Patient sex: F
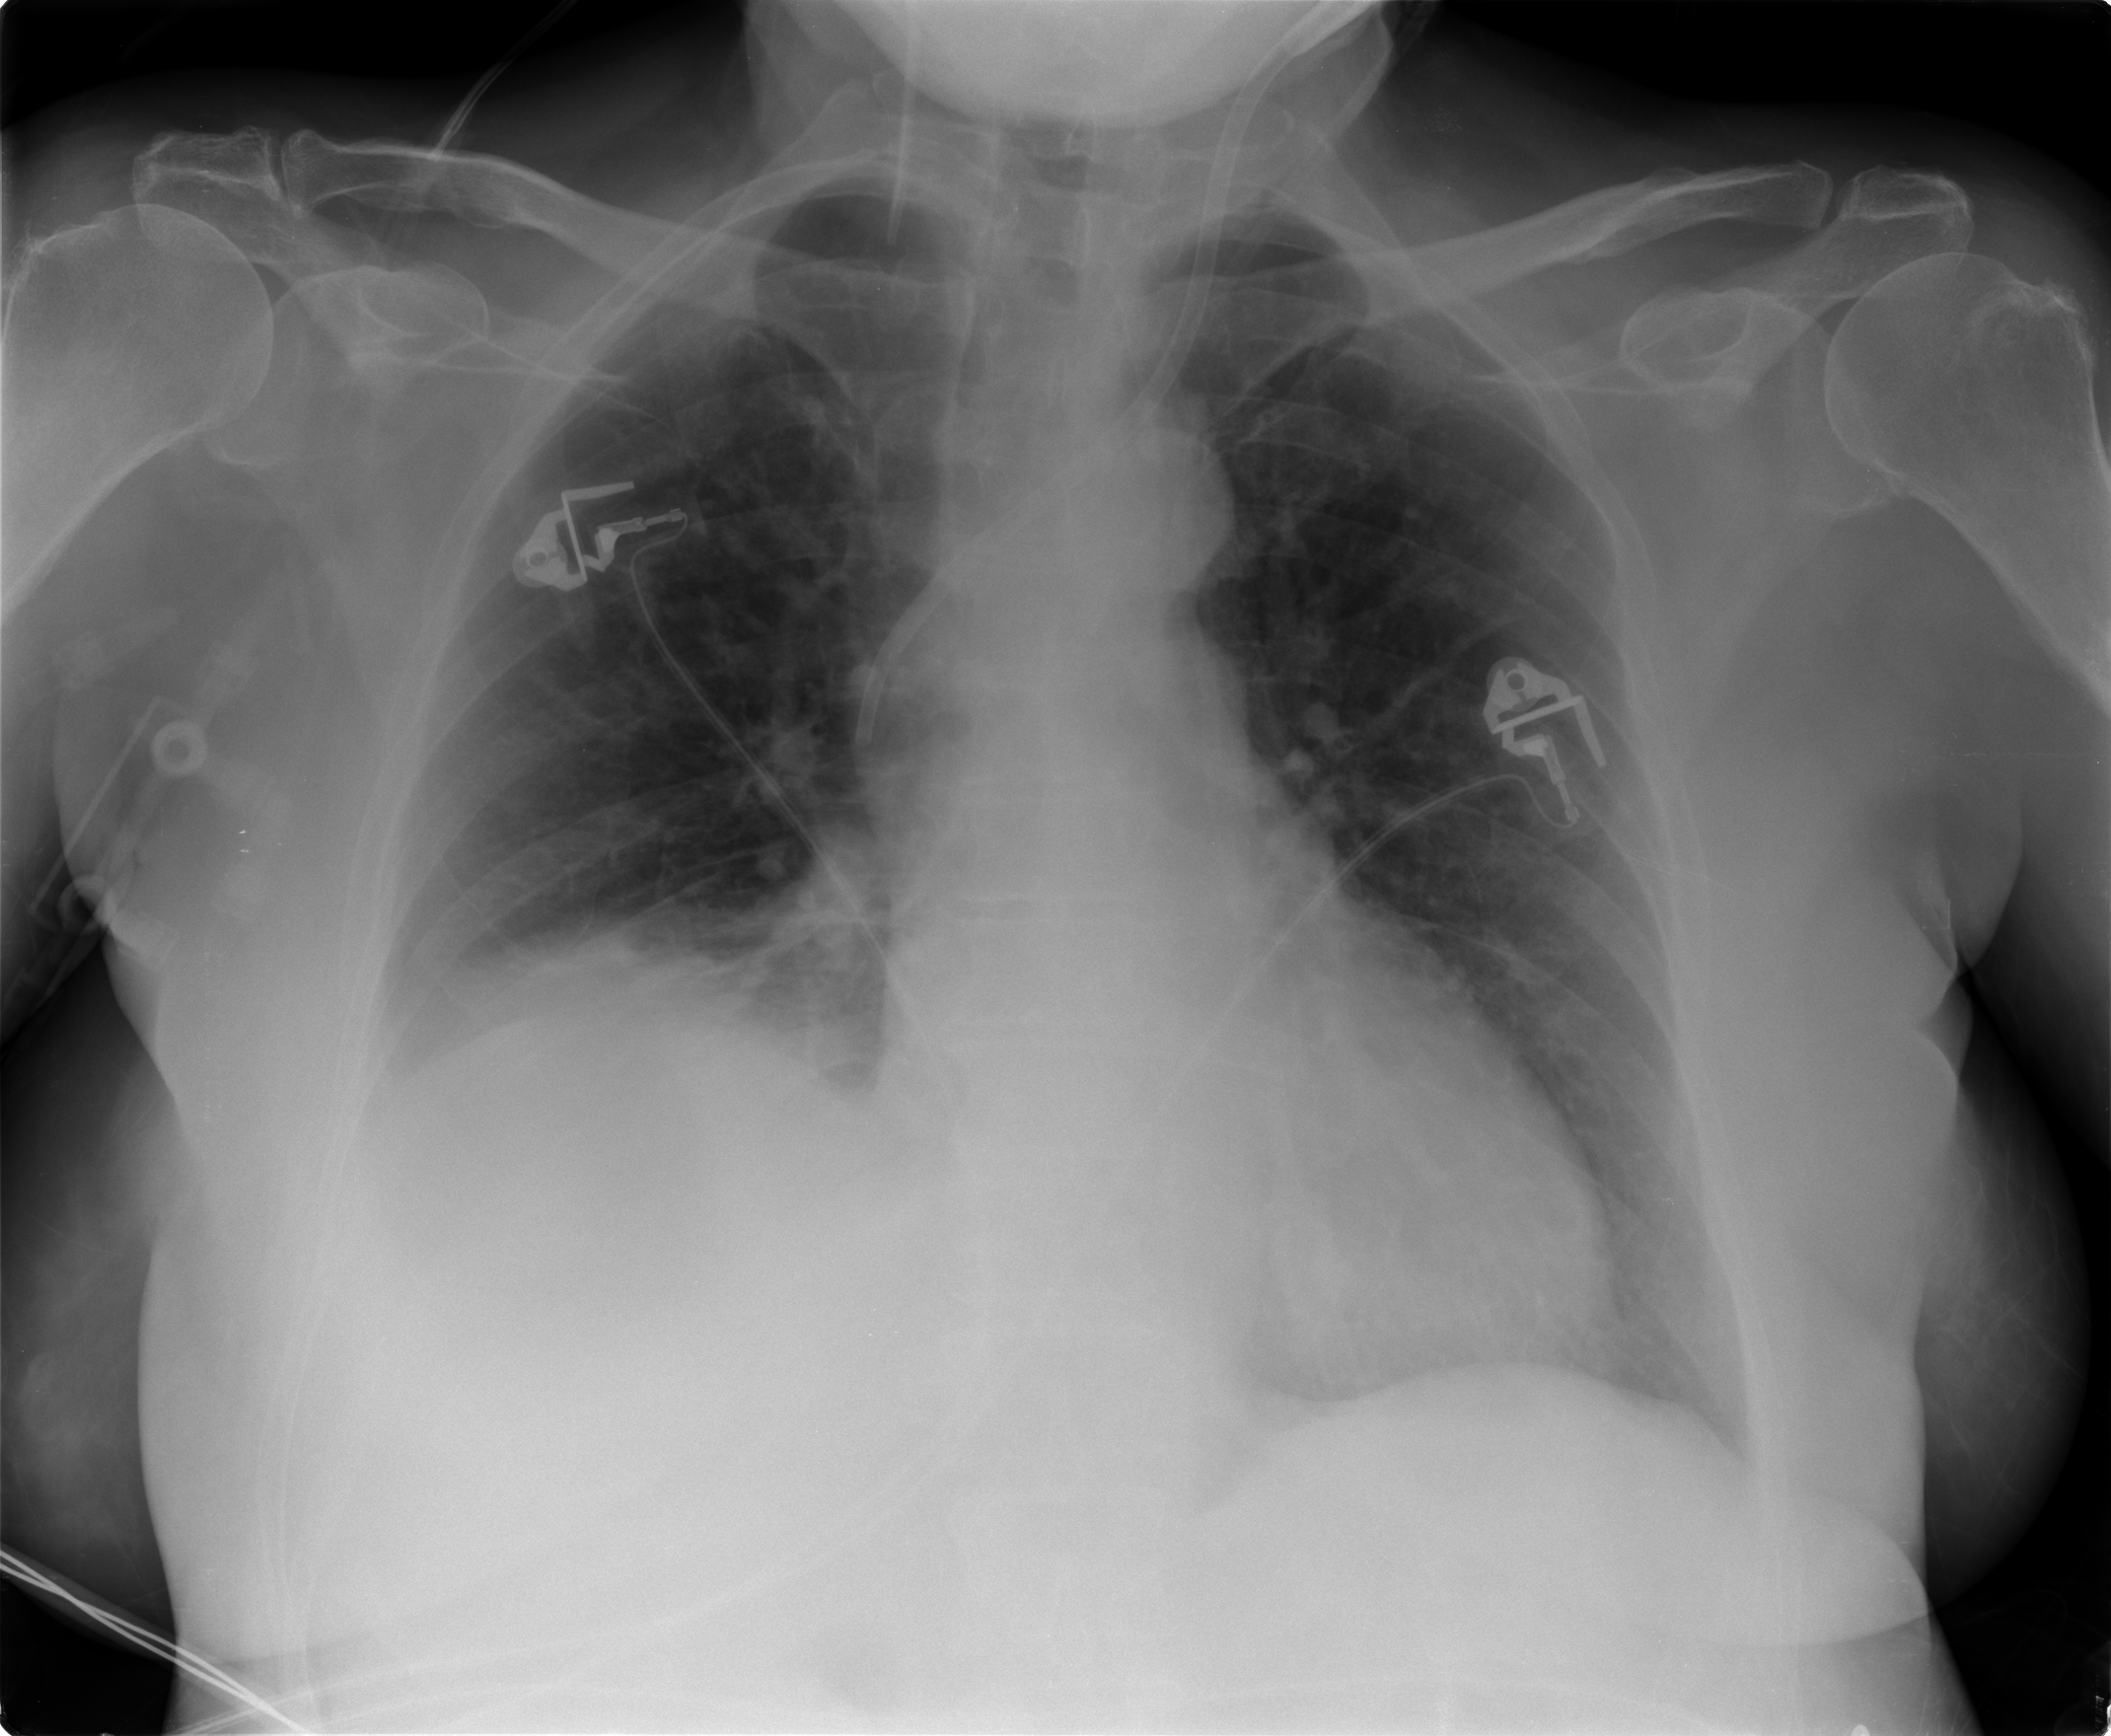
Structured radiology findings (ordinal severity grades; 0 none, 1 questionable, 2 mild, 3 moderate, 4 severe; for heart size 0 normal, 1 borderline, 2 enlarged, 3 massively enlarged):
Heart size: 0
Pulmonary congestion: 0
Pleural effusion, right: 2
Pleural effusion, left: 0
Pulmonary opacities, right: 0
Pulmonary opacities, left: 0
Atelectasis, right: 2
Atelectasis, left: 0